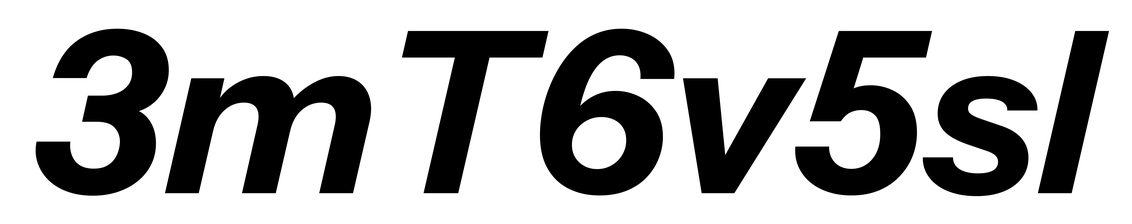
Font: InstrumentSans-Italic_Bold_Italic